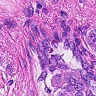
Metastatic tissue present: yes